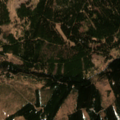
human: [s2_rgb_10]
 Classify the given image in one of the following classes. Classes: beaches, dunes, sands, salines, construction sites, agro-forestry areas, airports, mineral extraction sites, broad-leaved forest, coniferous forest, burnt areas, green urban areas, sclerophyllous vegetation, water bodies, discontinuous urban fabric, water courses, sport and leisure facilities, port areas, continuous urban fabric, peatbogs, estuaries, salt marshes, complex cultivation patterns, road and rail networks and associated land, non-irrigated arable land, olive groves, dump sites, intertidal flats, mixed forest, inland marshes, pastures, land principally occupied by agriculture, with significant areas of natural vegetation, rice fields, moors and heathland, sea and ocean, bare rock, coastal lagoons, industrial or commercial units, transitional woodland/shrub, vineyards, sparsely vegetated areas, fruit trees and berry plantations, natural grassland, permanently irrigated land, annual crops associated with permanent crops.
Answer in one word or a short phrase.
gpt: coniferous forest, transitional woodland/shrub